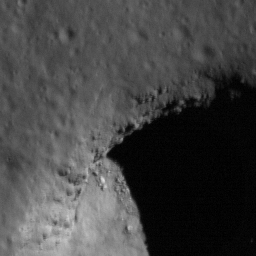
Pit: Compton Pit
Host crater: Compton Crater
Host type: impact_melt
Lunar coordinates: latitude 56.225, longitude 106.196